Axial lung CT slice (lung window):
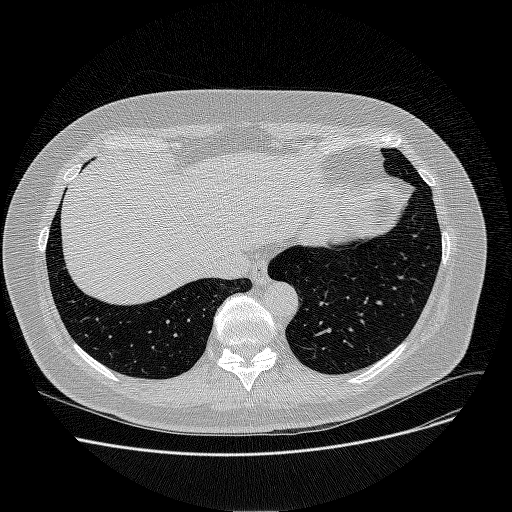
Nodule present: no